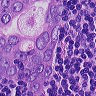
Metastatic tissue present: yes